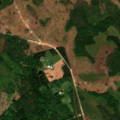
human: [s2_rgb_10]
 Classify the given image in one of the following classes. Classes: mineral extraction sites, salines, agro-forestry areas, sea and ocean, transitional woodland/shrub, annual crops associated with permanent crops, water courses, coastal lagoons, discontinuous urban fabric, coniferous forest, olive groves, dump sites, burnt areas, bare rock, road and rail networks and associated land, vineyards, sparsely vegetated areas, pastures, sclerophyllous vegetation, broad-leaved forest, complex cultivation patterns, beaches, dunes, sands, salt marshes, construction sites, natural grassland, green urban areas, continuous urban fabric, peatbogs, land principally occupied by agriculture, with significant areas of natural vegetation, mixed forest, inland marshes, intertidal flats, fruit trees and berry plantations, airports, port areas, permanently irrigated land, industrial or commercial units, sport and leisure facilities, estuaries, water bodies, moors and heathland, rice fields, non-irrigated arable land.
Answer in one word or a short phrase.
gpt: coniferous forest, mixed forest, transitional woodland/shrub